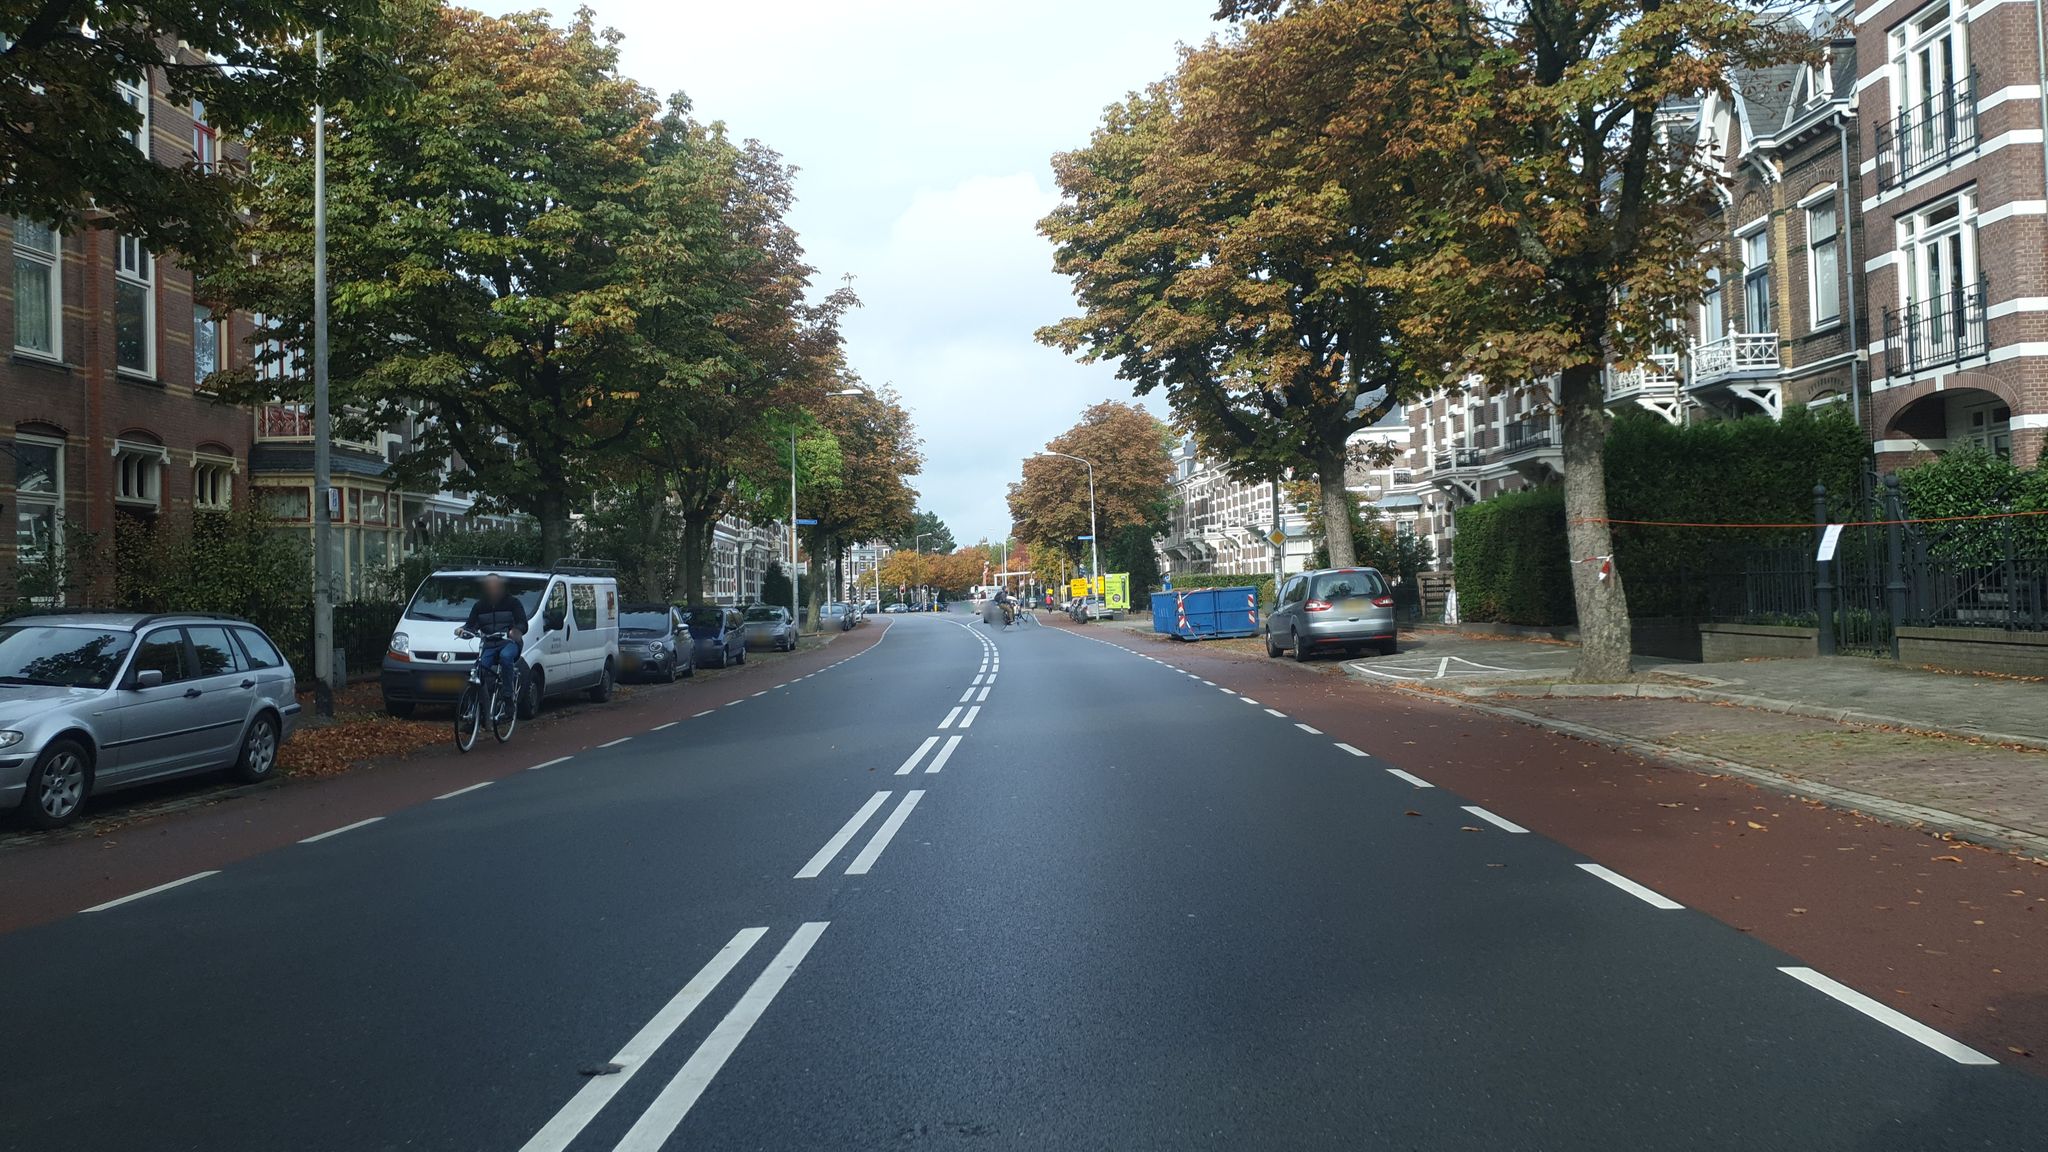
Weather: cloudy
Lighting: day
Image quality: good
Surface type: driving surface
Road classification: secondary
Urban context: urban centre
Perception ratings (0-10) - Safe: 9.21, Lively: 8.73, Beautiful: 9.33, Boring: 2.15, Depressing: 1.03, Wealthy: 9.29